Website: lowes
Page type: payment
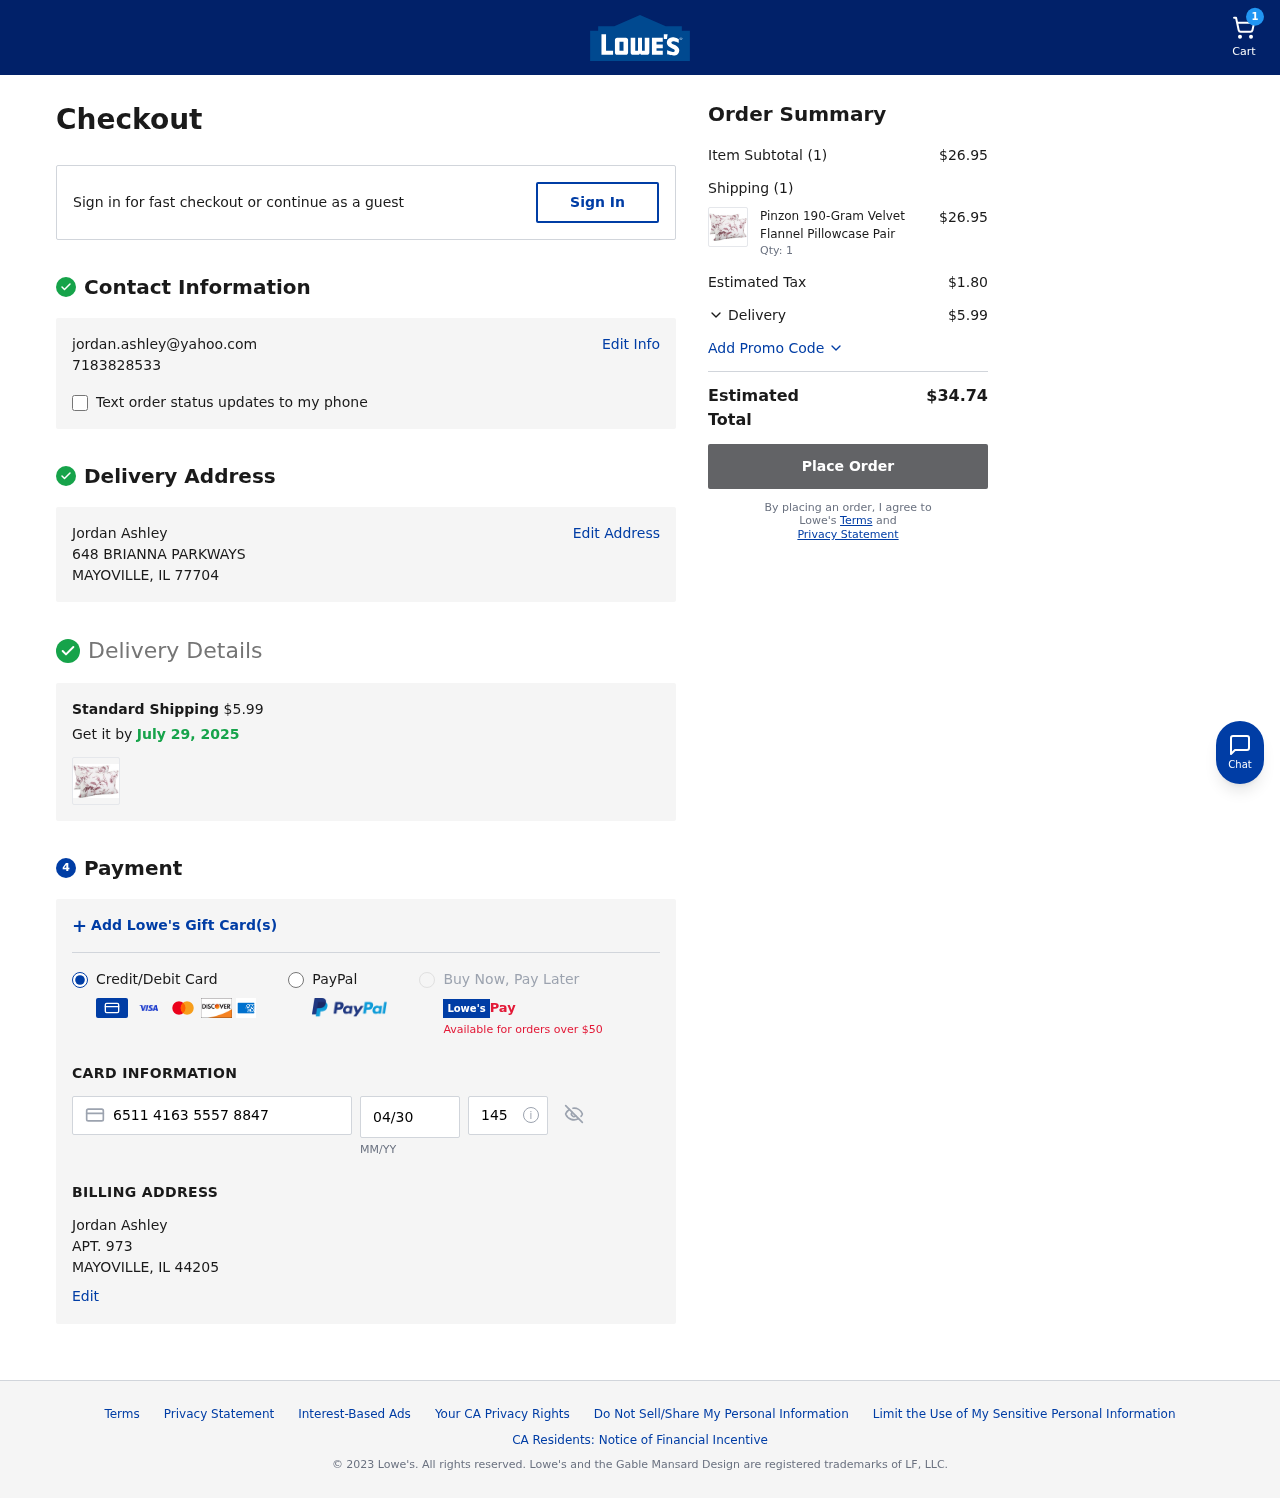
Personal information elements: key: PII_CARD_CVV
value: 145
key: PII_CARD_EXPIRY
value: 04/30
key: PII_CARD_NUMBER
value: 6511 4163 5557 8847
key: PII_CITY_STATE_ZIP2
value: MAYOVILLE, IL 44205
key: PII_EMAIL
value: jordan.ashley@yahoo.com
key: PII_FULLNAME
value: Jordan Ashley
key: PII_FULLNAME2
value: Jordan Ashley
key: PII_PHONE
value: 7183828533
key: PII_STREET
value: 648 BRIANNA PARKWAYS
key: PII_STREET2
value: APT. 973
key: PII_CITY_STATE_ZIP
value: MAYOVILLE, IL 77704
Product elements: key: PRODUCT1_NAME
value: Pinzon 190-Gram Velvet Flannel Pillowcase Pair
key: PRODUCT1_PRICE
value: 26.95
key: PRODUCT1_QUANTITY
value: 1
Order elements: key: ORDER_NUM_ITEMS
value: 1
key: ORDER_SHIPPING_COST
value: $5.99
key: ORDER_DELIVERY_DATE
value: July 29, 2025
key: ORDER_SUBTOTAL
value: $26.95
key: ORDER_NUM_ITEMS2
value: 1
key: ORDER_TAX
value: $1.80
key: ORDER_SHIPPING_COST2
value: $5.99
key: ORDER_TOTAL
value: $34.74